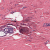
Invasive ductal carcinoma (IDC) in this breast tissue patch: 0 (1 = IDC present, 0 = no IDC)